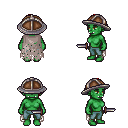
a pixel art fantasy rpg character, female body template, orc, green skin, gray tattered cape, teal pants, red long mohawk hairstyle, chain helm, dagger, four views (front, back, left, right), 2x2 character sprite sheet, small pixel art, hard edges, no anti-aliasing